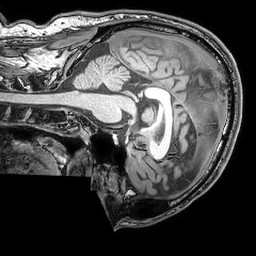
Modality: T1w
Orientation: sagittal
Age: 36
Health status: ill
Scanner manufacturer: philips
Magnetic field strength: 3 T
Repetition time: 0.007 s
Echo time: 0.0035 s